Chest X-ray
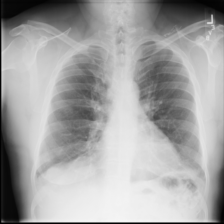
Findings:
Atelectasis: negative
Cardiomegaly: negative
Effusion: negative
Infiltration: negative
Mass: negative
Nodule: negative
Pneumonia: negative
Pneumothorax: negative
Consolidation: negative
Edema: negative
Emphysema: negative
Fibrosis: negative
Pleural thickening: negative
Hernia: negative